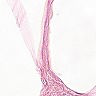
Metastatic tissue present: no